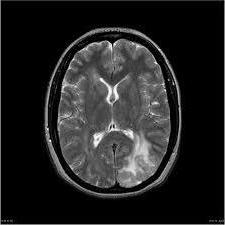
Label: notumor